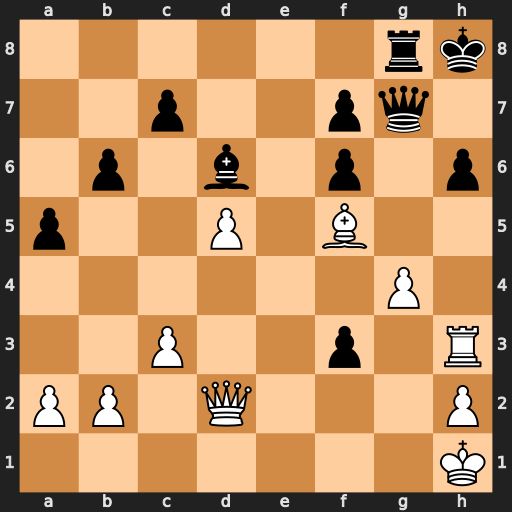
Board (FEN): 6rk/2p2pq1/1p1b1p1p/p2P1B2/6P1/2P2p1R/PP1Q3P/7K
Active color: w
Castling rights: -
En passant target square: -
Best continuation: Rxh6+ Qxh6 Qxh6#